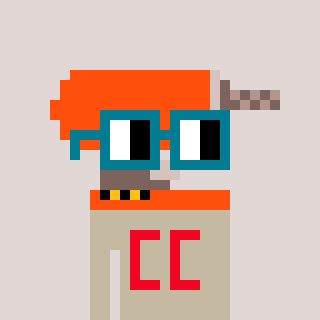
a pixel art character with square dark green glasses, a drill-shaped head and a bege-colored body on a warm background